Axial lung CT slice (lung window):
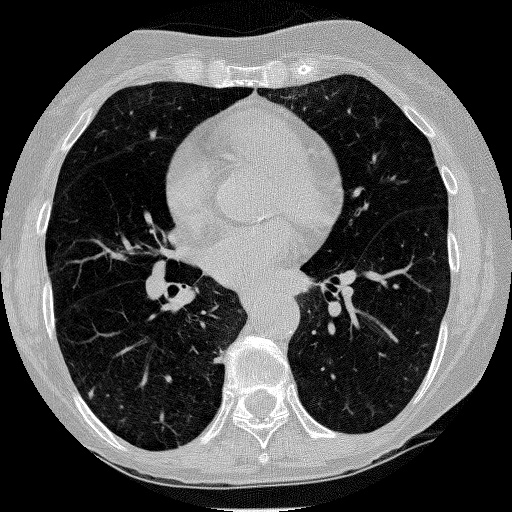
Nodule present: no